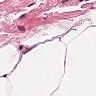
Metastatic tissue present: no